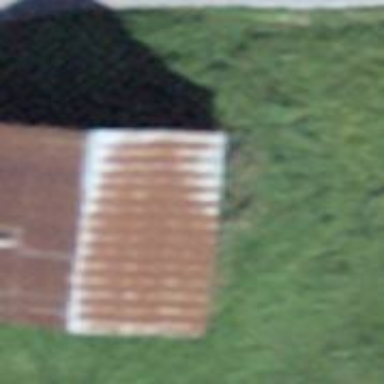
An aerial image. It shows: Cabin is depicted in the image.